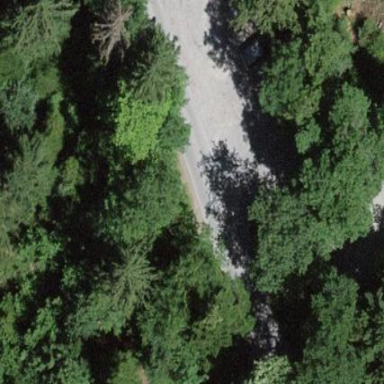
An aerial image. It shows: Parking area with fine gravel surface.